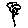
Label: flower